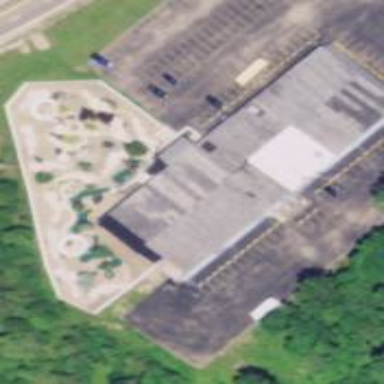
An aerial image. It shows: Building that houses bowling alley.